Question: I am going through the CS 188 availible to the public at <URL>. Right now I have to develop a heuristic for an A* search to eat all the pellets as shown here:

My heuristic that I was sure would work, (as both admissible and consistent) went like this:
- - - - - - -
I also cache the previously computed distances so the astar search to find the nearest pellet isn't done if it has already been done before in another computation of a state. It is able to solve the problem very quickly, and the outcome is optimal.
When I use this algorithm in the autograder, it fails the admissibility test.
Don't worry, I am not asking for a solution to the problem, only why my current solution is not admissible? When I go through the example in the picture in my head the heuristic is never overestimating the cost.
So if anyone was able to understand this, and has any ideas your input is greatly appreciated!
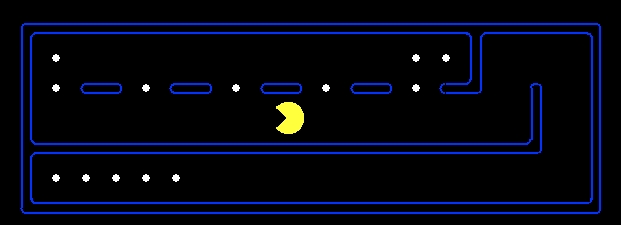
Answer: A heuristic for A* needs to provide a number that is no more than the best possible cost. Your heuristic is a plausible greedy solution that does not guarantee this. Suppose that there is a single line of pellets and the pac-man is slightly off centre on this line. The cheapest solution is work out which end of the line is nearest, eat all the pellets to the end of that line, and then move in the other direction to eat all the other pellets without having to reverse in the longer half of the line.
Your greedy heuristic moves first to whichever pellet is nearest the pac-man which might not be the side that has the shortest distance, so in this case it may not return a cost no greater than the optimal cost - it returns the cost of a possible solution which may not be optimal.